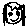
Label: smiley face